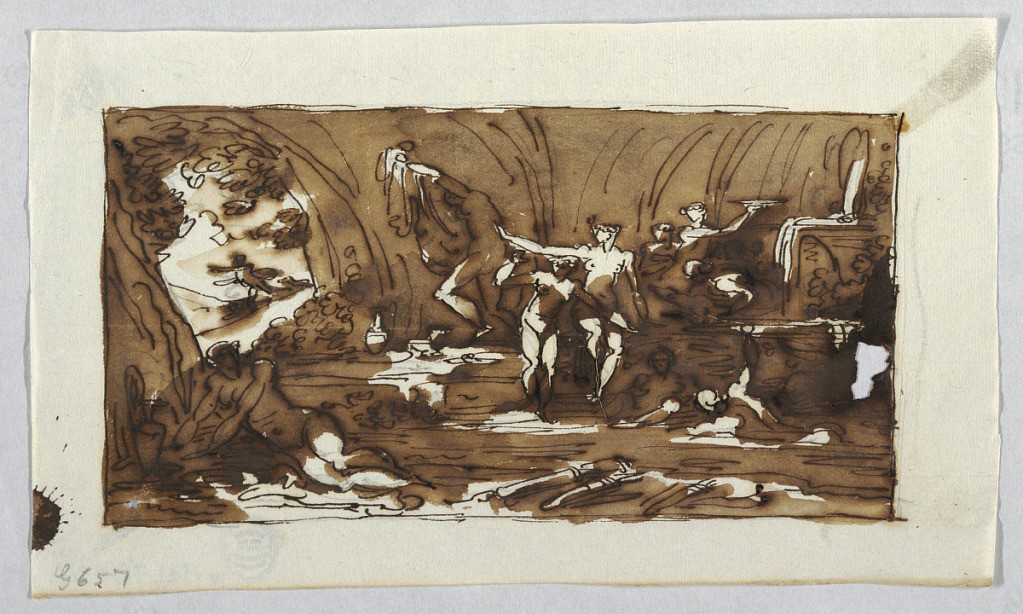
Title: Drawing
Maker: Felice Giani, Italian, 1758–1823
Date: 1800-1815
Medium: Pencil, pen, ink, brush, dark brown wash. (laid) Paper
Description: Horizontal rectangle. DIANA and her companions are shown in a cave, near or in  the water. DIANA points at ENDYMION who runs outside followed by a dog.